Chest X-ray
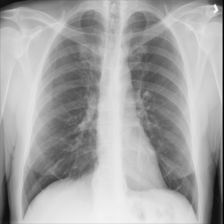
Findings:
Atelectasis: negative
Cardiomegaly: negative
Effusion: negative
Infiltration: negative
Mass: negative
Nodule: negative
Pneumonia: negative
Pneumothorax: negative
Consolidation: negative
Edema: negative
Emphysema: negative
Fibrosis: negative
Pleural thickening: negative
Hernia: negative